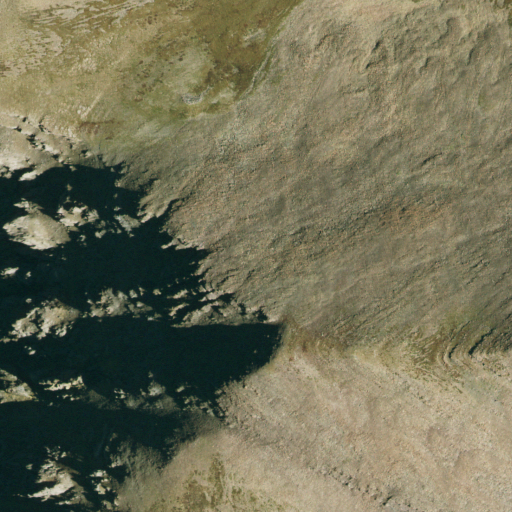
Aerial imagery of mountain in Colorado named Maraquita Peak containing barren land and grassland